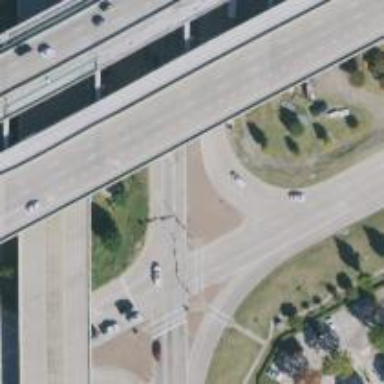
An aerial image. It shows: Secondary link road.